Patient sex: M
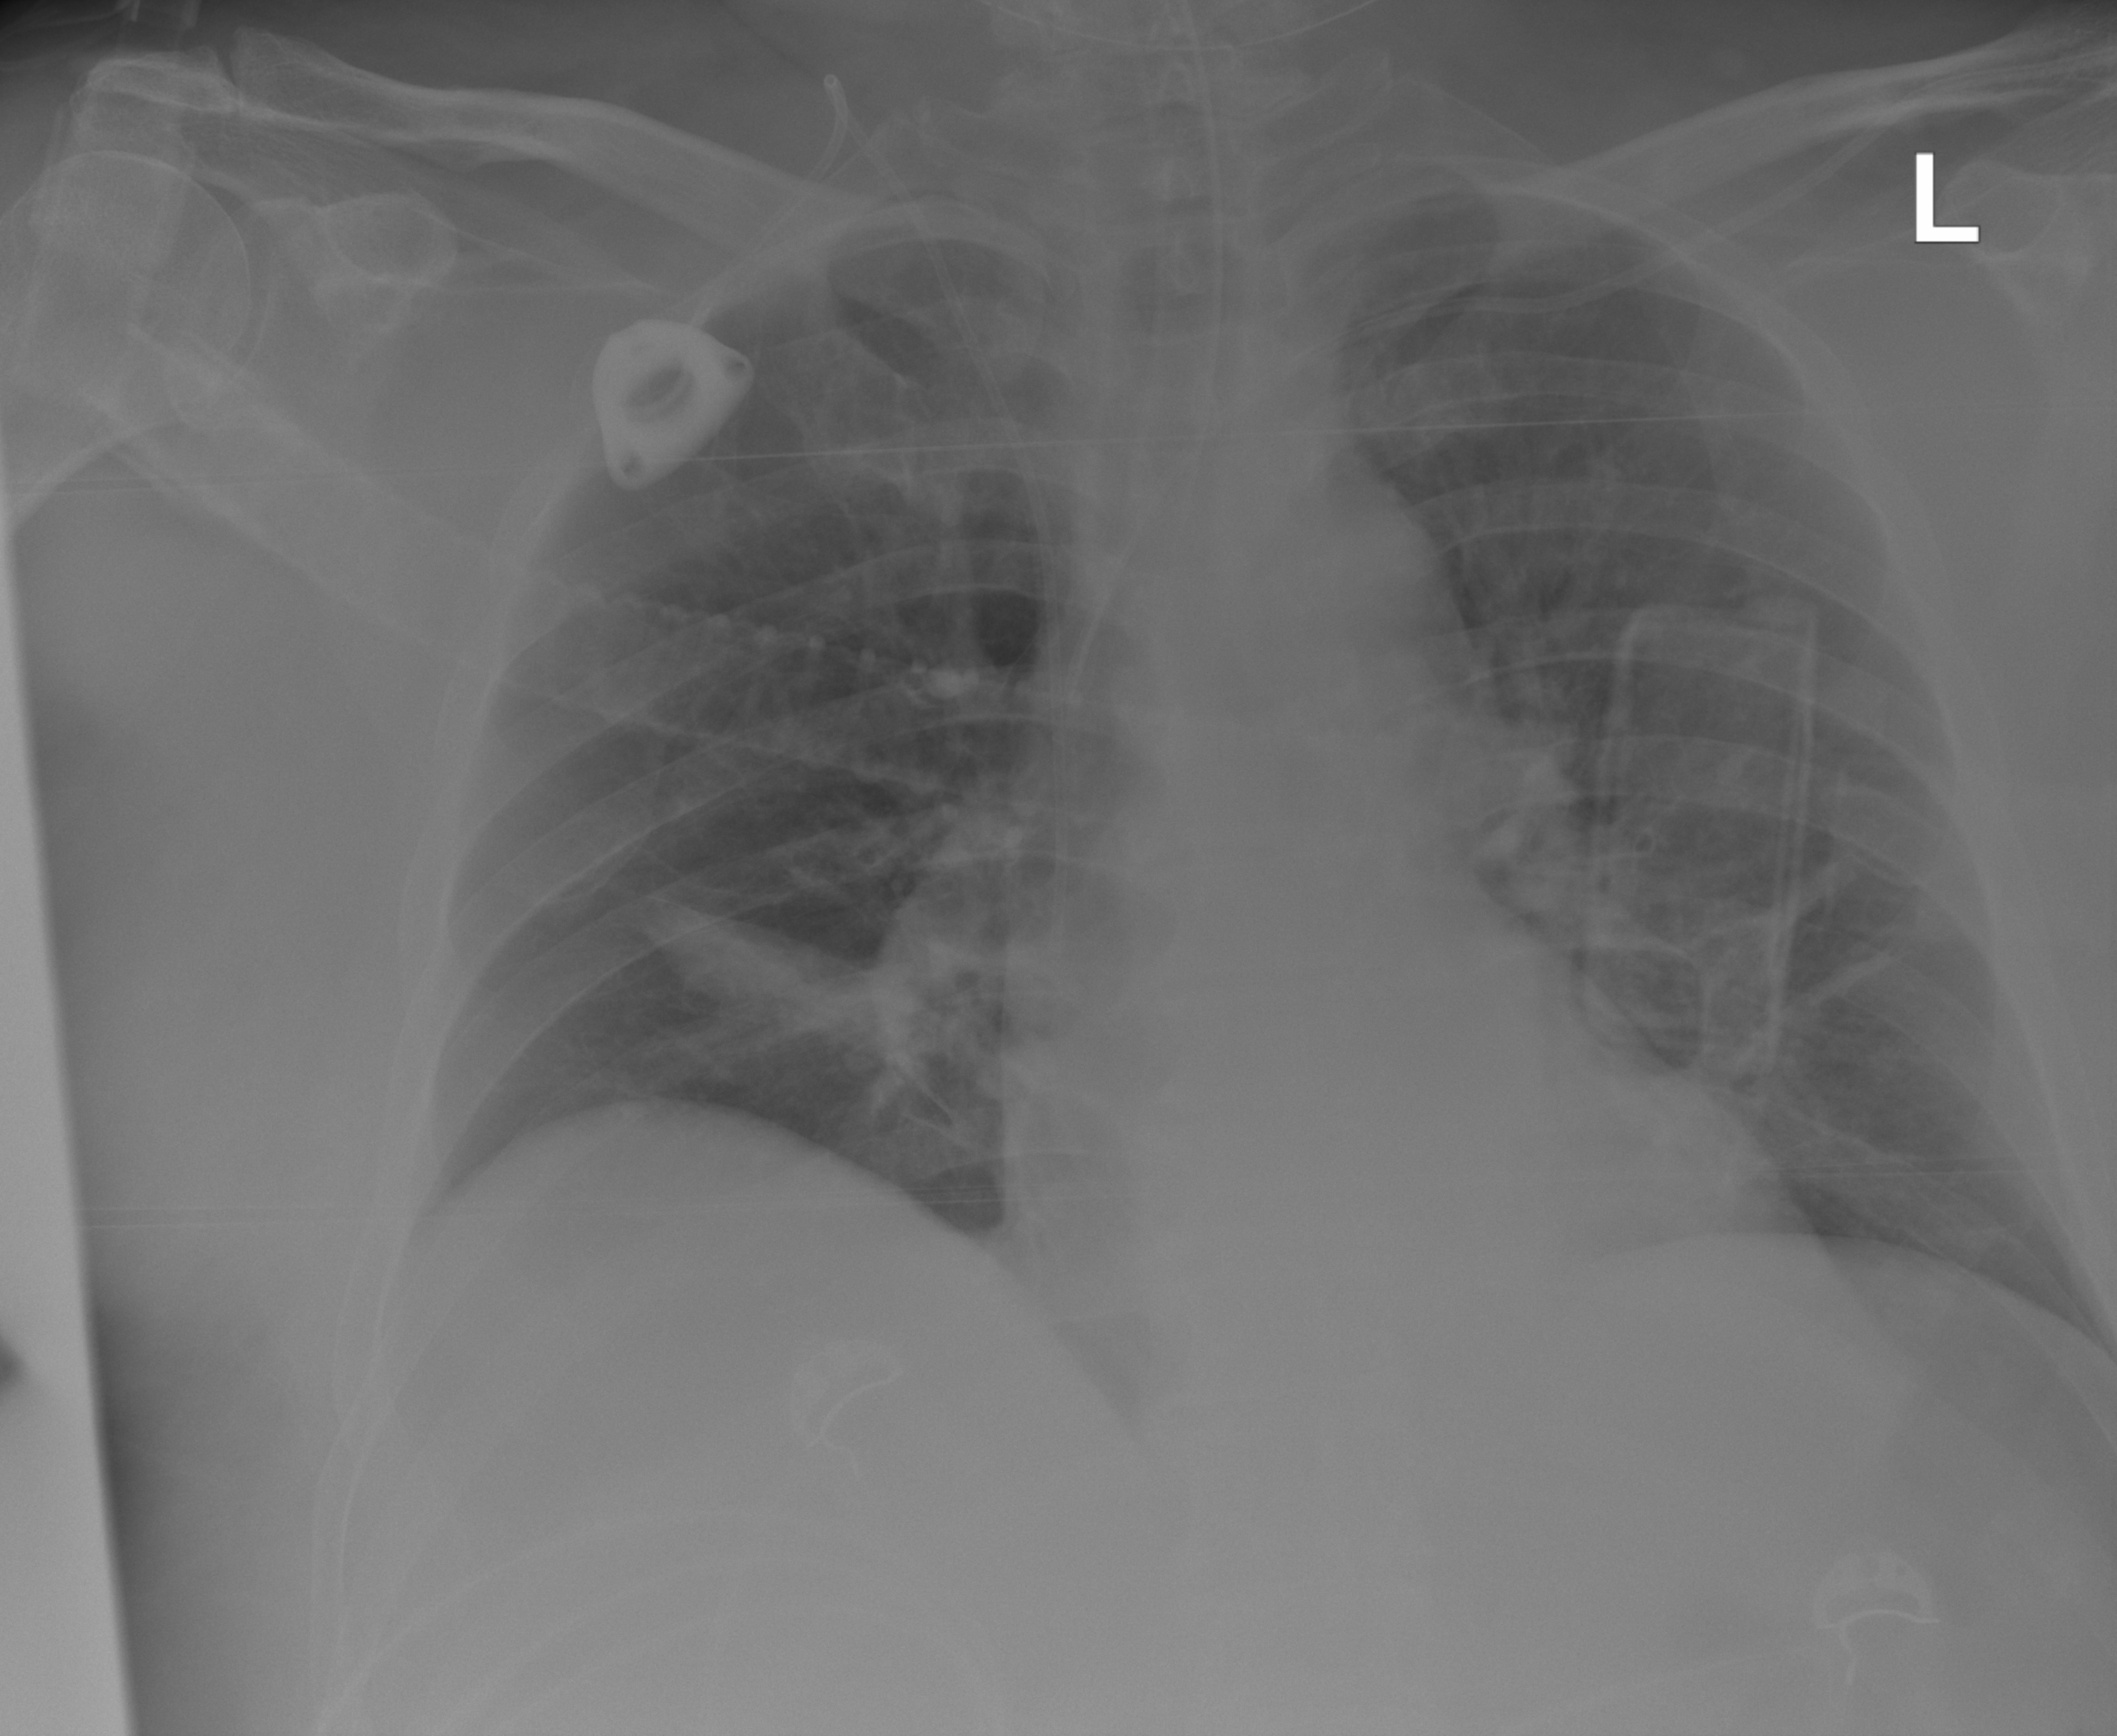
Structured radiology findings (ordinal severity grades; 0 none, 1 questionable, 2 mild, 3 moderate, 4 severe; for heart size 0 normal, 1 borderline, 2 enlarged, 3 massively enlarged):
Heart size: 0
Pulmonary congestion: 0
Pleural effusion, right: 0
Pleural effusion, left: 0
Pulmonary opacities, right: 0
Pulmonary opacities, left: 0
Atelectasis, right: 2
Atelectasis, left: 2